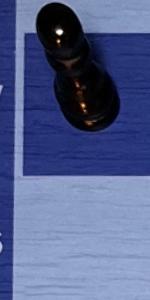
Label: Empty